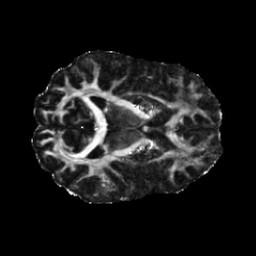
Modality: FA
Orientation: axial
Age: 30
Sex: female
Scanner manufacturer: siemens
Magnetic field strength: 6.98 T
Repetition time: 7.776 s
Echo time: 0.076 s